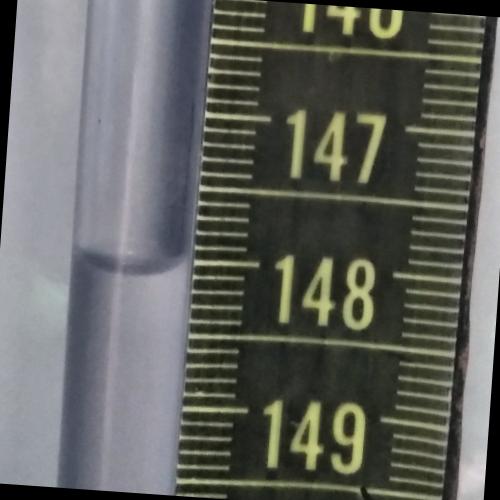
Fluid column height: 148.1 cm